Field crop: maize
Growth stage: 1
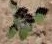
Species: chenopodium